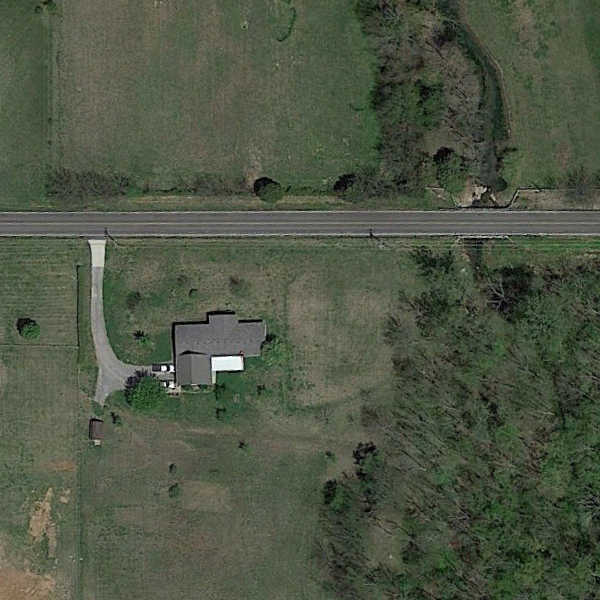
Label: SparseResidential